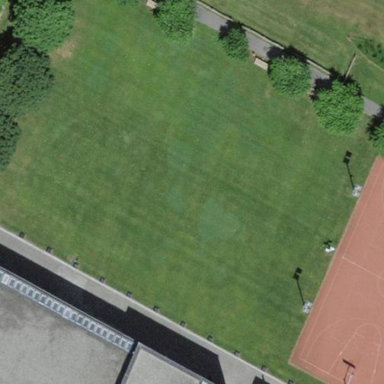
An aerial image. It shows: Soccer pitch for leisure land activities.